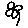
Label: flower